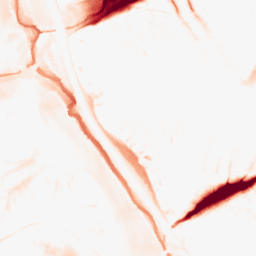
Category: morphological
Decomposition family: tophat
Decomposition parameters: size: 20
mode: black
Upsampling method: quadratic
Upsampling parameters: scale: 2
Upsampling scale: 2